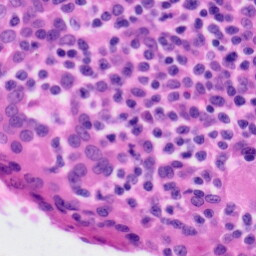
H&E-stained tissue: Tonsil